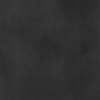
Label: dusty